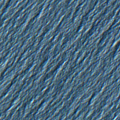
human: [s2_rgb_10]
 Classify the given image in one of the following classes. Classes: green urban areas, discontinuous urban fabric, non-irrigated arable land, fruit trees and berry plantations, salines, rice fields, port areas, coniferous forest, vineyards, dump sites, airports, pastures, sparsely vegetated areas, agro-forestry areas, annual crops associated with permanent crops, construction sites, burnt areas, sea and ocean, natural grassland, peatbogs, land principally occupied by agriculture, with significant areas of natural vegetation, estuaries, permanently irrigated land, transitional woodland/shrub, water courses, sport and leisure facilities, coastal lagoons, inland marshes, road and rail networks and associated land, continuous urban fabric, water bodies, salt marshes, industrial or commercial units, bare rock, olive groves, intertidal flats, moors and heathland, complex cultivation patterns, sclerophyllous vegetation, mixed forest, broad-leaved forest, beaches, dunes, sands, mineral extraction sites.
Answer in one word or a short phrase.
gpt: sea and ocean